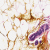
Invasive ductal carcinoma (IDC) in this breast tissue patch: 0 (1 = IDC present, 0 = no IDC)